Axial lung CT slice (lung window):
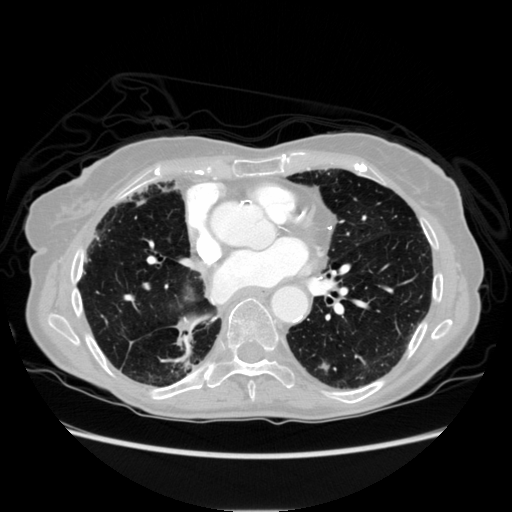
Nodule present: yes
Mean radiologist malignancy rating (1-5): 3